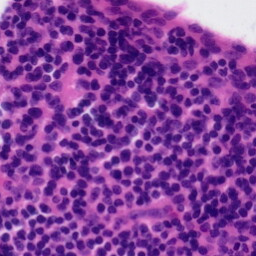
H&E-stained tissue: Tonsil